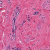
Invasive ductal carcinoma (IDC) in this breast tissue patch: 0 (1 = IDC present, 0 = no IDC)